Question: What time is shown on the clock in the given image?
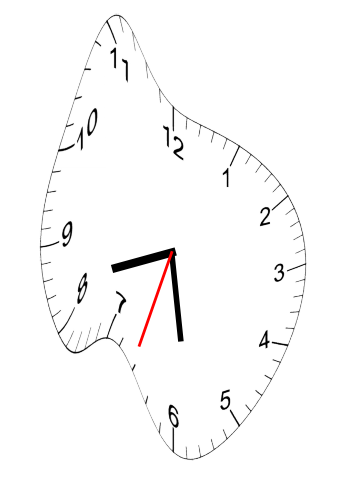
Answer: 08:28:33